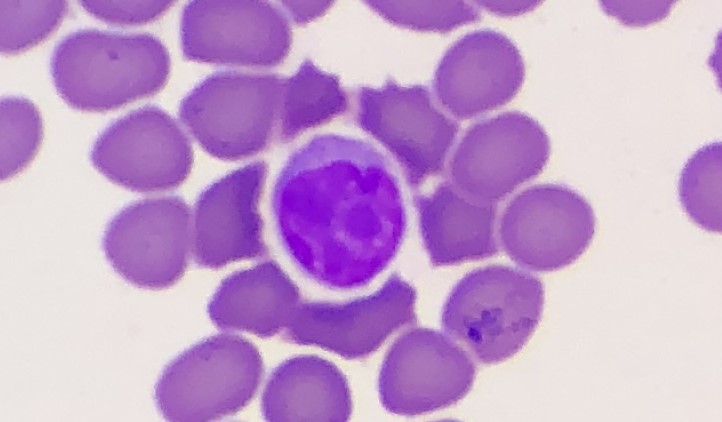
White blood cell type: Lymphocyte